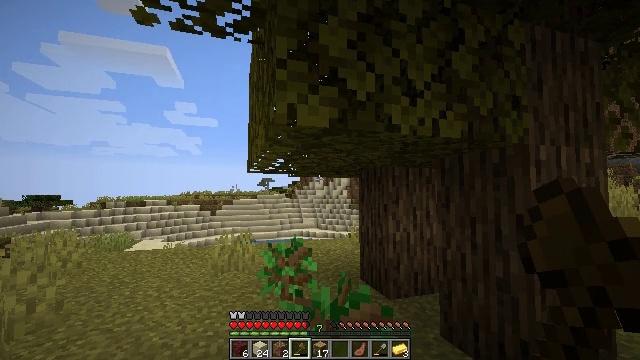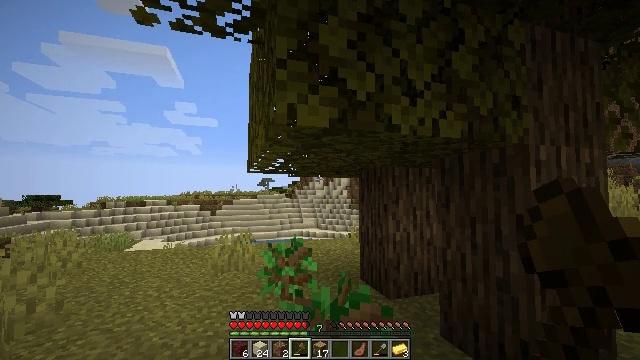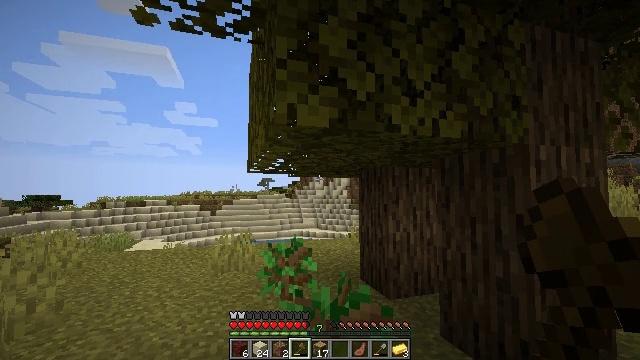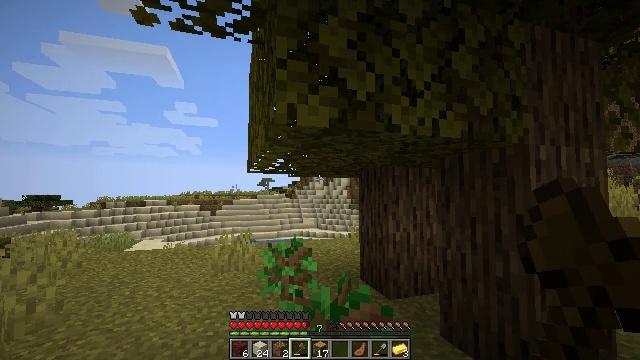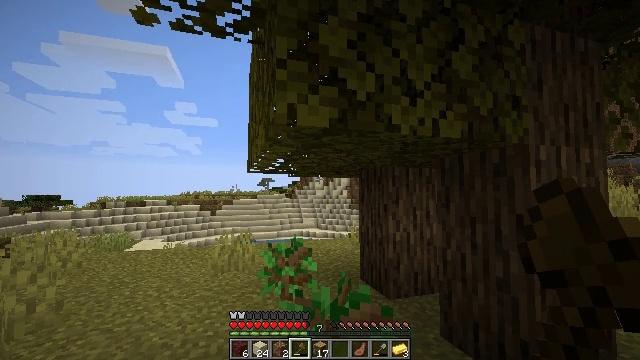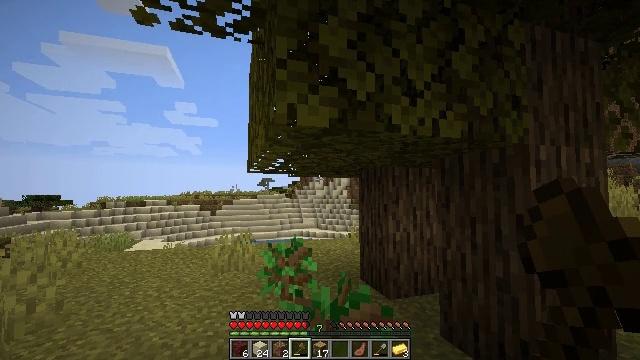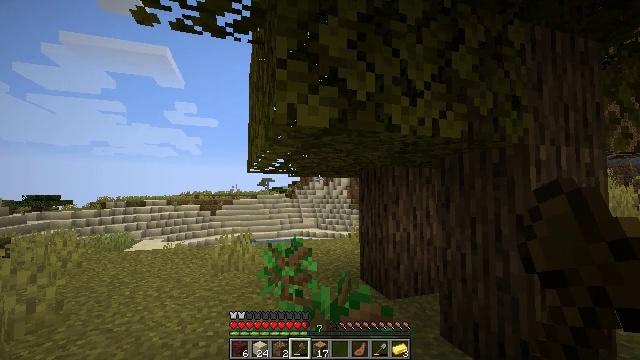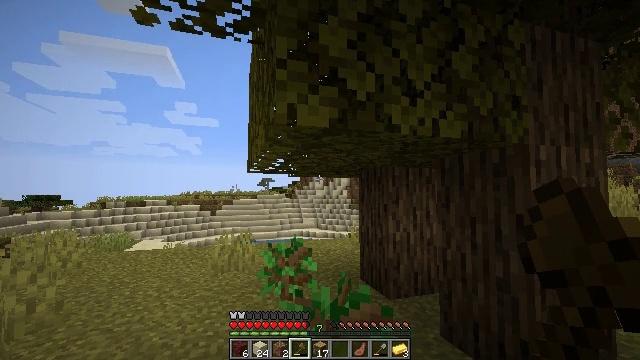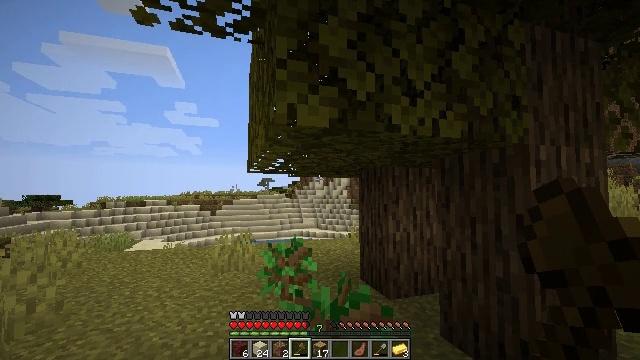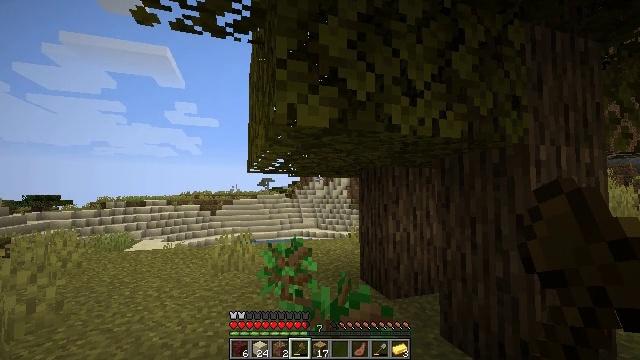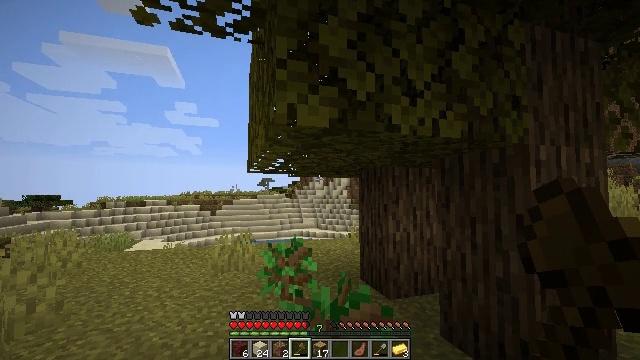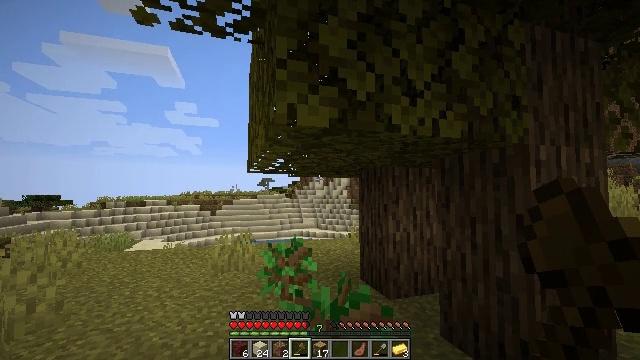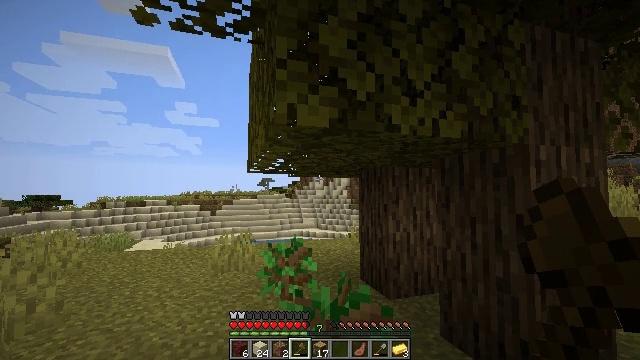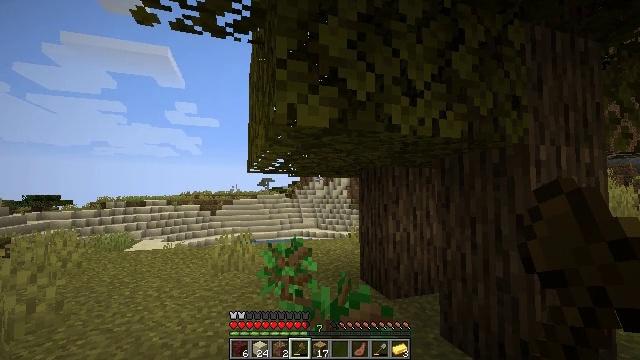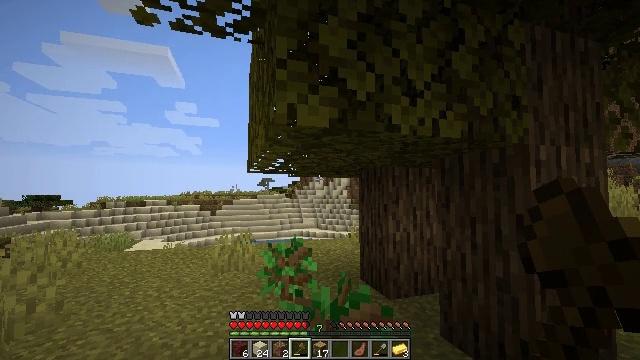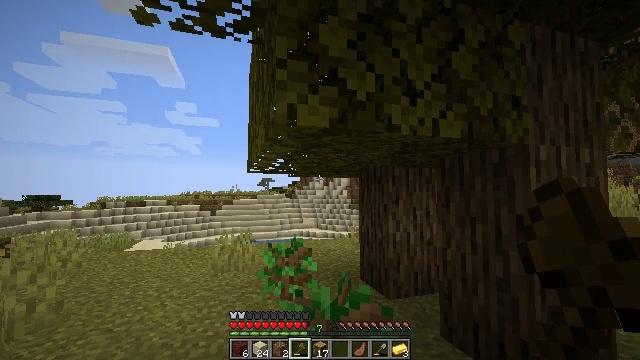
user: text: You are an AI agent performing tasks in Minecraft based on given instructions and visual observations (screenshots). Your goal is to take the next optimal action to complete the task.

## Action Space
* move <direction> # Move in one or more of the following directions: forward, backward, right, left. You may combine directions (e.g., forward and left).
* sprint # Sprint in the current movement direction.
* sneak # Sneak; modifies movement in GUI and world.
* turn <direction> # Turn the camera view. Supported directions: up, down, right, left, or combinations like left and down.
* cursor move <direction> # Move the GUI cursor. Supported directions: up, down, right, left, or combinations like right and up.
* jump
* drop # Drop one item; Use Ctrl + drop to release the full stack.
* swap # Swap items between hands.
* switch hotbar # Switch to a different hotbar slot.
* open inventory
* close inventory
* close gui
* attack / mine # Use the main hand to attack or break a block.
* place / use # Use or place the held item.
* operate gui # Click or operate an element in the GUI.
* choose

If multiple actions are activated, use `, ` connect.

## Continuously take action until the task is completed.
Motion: motion action
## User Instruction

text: Gather oak logs from trees.
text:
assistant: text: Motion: no_op
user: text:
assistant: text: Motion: no_op
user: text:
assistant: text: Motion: no_op
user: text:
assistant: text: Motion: no_op
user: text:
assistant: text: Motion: no_op
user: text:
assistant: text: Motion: no_op
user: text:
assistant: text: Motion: no_op
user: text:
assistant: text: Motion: no_op
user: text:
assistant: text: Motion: no_op
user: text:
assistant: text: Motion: no_op
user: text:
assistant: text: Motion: no_op
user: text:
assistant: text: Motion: no_op
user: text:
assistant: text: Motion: no_op
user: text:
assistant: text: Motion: no_op
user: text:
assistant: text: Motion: no_op
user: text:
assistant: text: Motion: no_op
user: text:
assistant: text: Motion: no_op
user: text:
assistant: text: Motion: no_op
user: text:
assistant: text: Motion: no_op
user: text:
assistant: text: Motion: no_op
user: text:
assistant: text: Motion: no_op
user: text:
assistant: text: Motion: no_op
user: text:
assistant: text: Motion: no_op
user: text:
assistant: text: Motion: no_op
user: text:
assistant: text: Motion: no_op
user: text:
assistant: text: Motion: no_op
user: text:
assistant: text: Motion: no_op
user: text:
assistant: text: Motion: no_op
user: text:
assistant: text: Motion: no_op
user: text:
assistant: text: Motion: no_op